Question: TSQL question here. See source and desired output in image below. Code to build source table is also provided.

---
'''
DECLARE @tablevar TABLE(
record nvarchar(10),
category nvarchar(50),
value float)
INSERT INTO @tablevar
VALUES
('110-AL','credits_cle',1),
('110-AL','credits_ethics',2),
('110-AR','credits_ethics',2.5),
('110-AZ','credits_prof_resp',1.5),
('110-AZ', 'credits_ethics',5),
('110-AZ', 'credits_cle',4)
'''
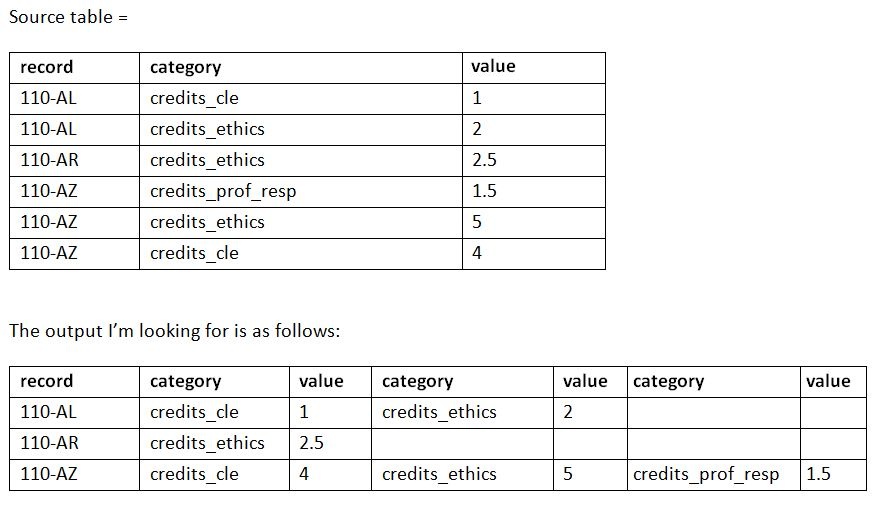
Answer: Since you want to PIVOT two columns of data, one way you can do this would be to apply both the UNPIVOT and the PIVOT functions. The UNPIVOT will convert the multiple columns 'category' and 'value' to multiple rows, then you can apply the PIVOT to get the final result:
'''
select record,
category1, value1,
category2, value2,
category3, value3
from
(
select record, col+cast(seq as varchar(10)) col, val
from
(
select record, category,
cast(value as nvarchar(50)) value,
row_number() over(partition by record order by category) seq
from tablevar
) d
unpivot
(
val
for col in (category, value)
) unpiv
) src
pivot
(
max(val)
for col in (category1, value1, category2, value2, category3, value3)
) piv;
'''
See <URL>.
If you have an unknown number of values, then you will have to use dynamic SQL similar to this:
'''
DECLARE @cols AS NVARCHAR(MAX),
@query AS NVARCHAR(MAX)
select @cols = STUFF((SELECT ',' + QUOTENAME(col+cast(seq as varchar(10)))
from
(
select row_number() over(partition by record order by category) seq
from tablevar
) d
cross apply
(
select 'category', 1 union all
select 'value', 2
) c (col, so)
group by seq, so, col
order by seq, so
FOR XML PATH(''), TYPE
).value('.', 'NVARCHAR(MAX)')
,1,1,'')
set @query = 'SELECT record,' + @cols + '
from
(
select record, col+cast(seq as varchar(10)) col, val
from
(
select record, category,
cast(value as nvarchar(50)) value,
row_number() over(partition by record order by category) seq
from tablevar
) d
unpivot
(
val
for col in (category, value)
) unpiv
) x
pivot
(
max(val)
for col in (' + @cols + ')
) p '
execute(@query);
'''
See <URL>